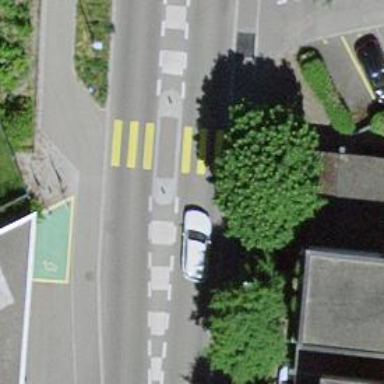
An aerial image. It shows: Uncontrolled crossing with central island on the road.